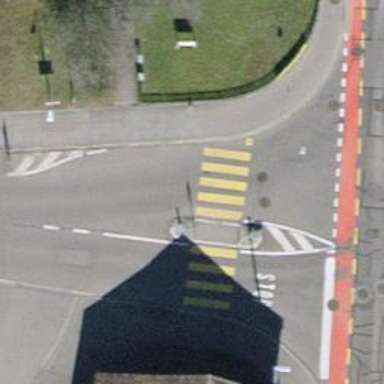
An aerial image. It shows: Uncontrolled zebra crossing on the road.